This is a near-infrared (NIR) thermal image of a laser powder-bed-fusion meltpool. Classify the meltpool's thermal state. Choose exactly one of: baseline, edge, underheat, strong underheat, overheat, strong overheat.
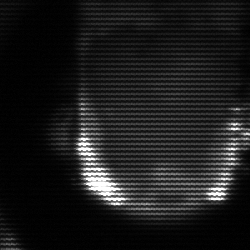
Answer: baseline